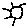
Label: sun